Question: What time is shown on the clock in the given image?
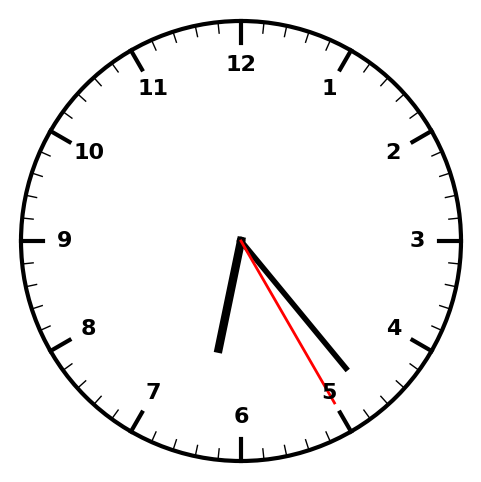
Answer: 06:23:25